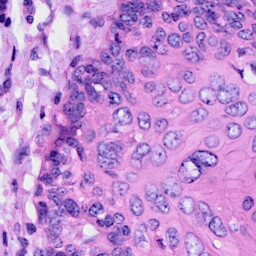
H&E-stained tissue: Cervix